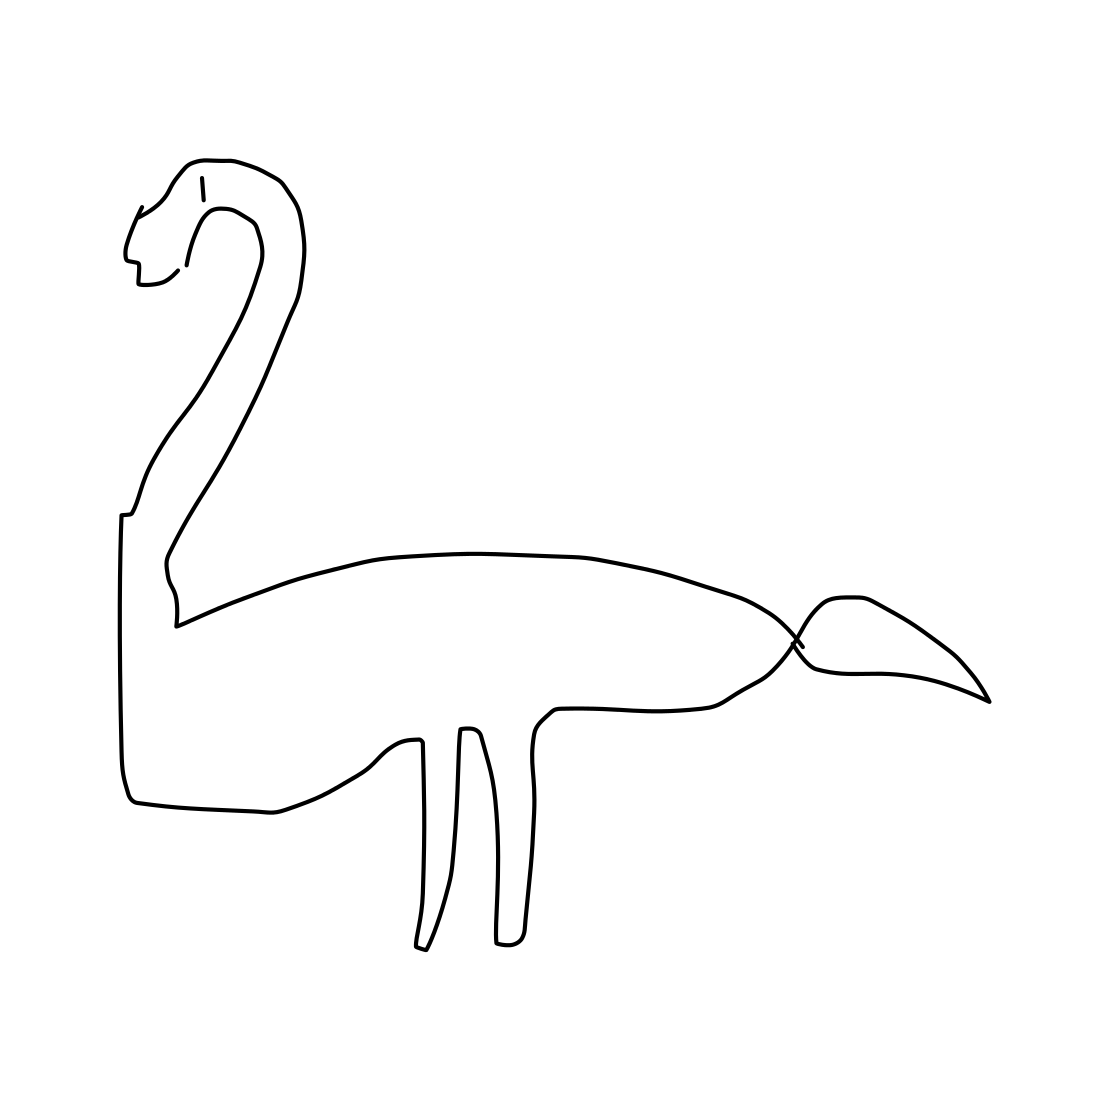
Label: giraffe